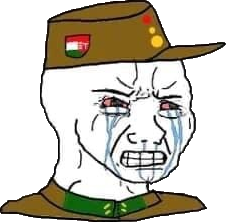
Label: 5_Crying_Wojak